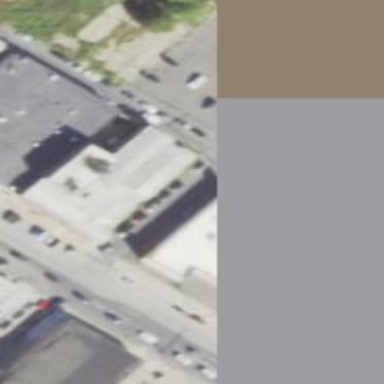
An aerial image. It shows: Building.